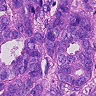
Metastatic tissue present: yes